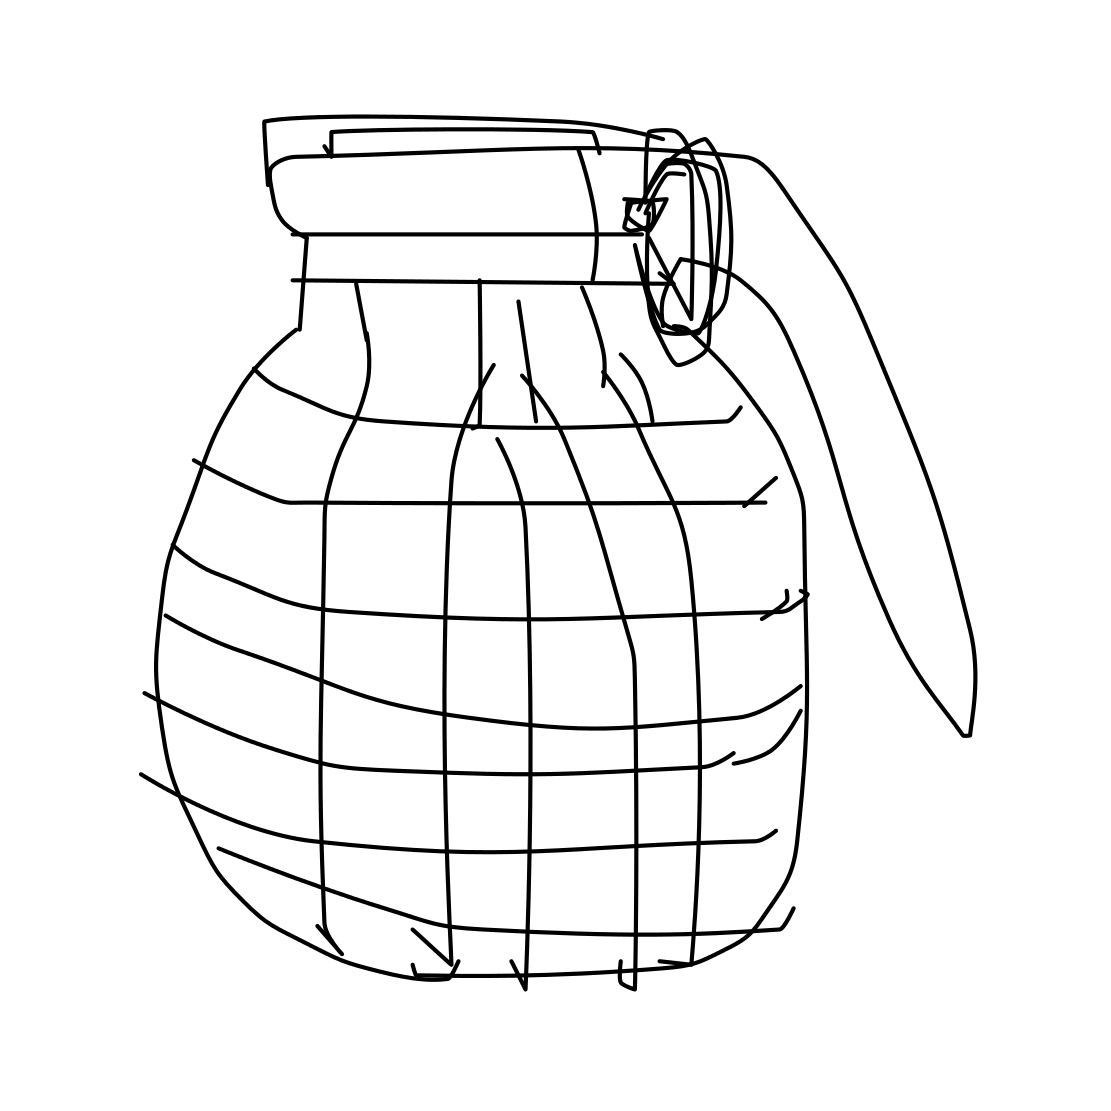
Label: grenade